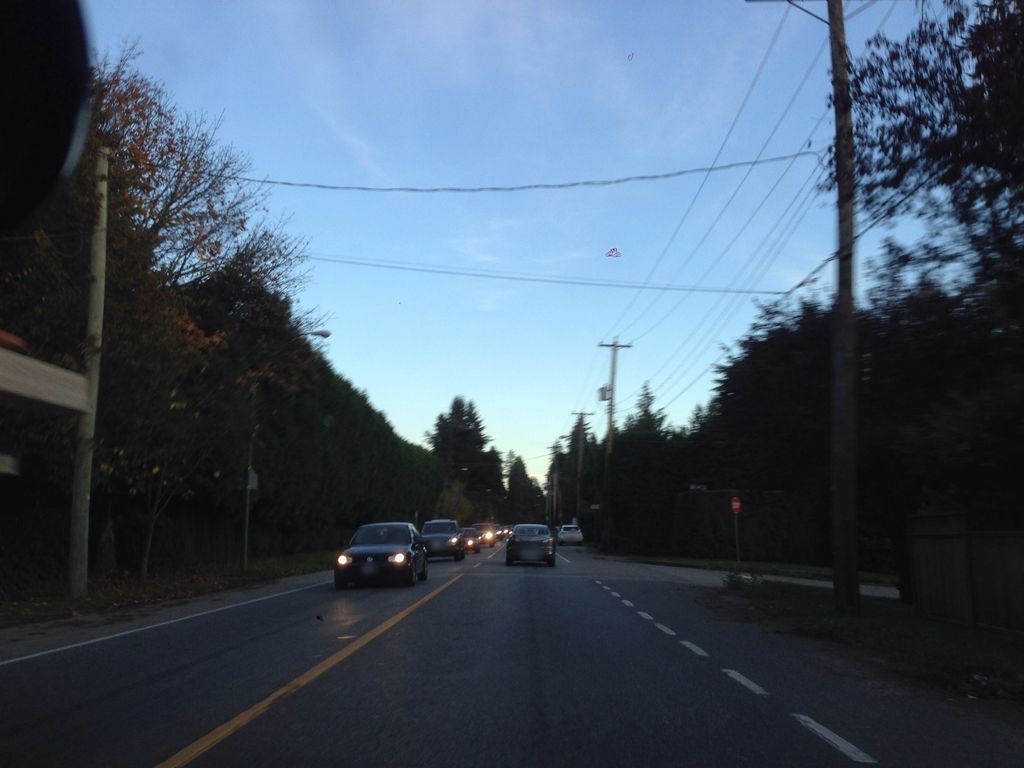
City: vancouver